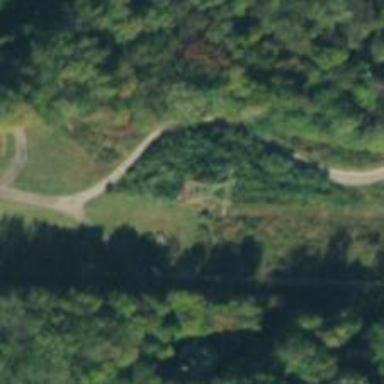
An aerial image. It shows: Lattice structure tower used for power distribution.